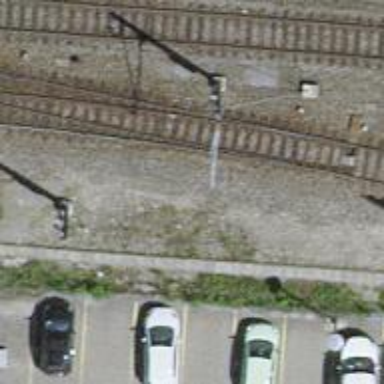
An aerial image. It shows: Railway switch.